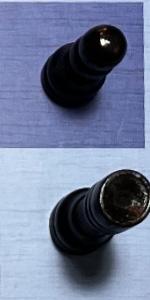
Label: Rook_Black